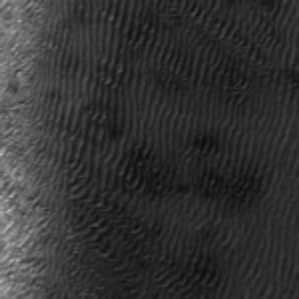
Label: frost